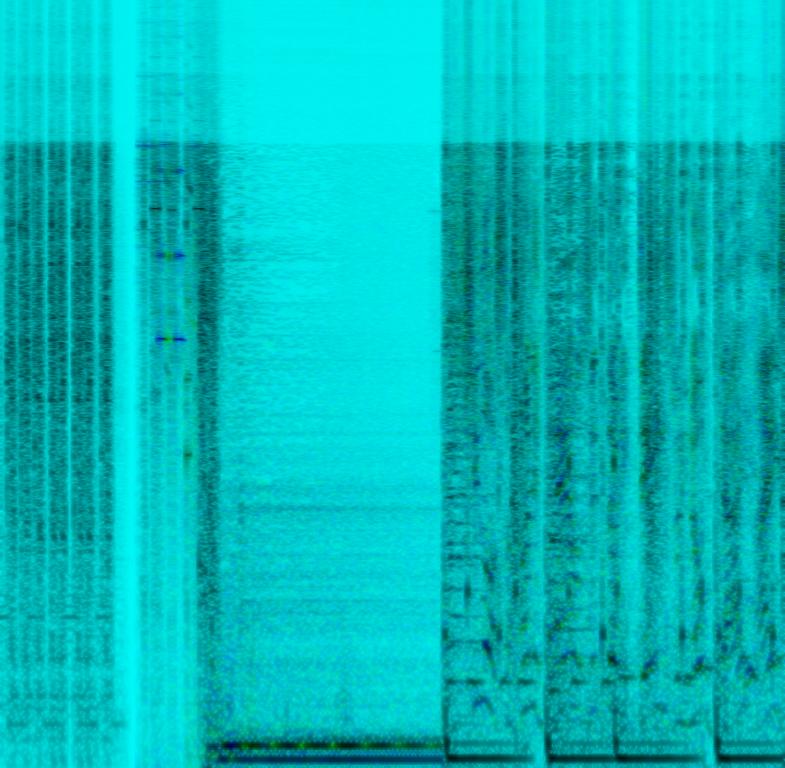
A male singer sings this rap vocals with backup singers in harmony. The song is medium tempo with typing and beeping tones, followed by steady drumming rhythm, groovy bass and keyboard harmony. The song is energetic and exciting. The song has a home video intro followed by a rap song.